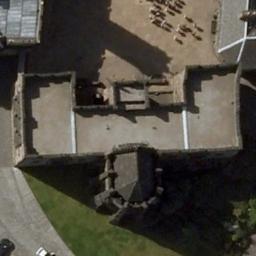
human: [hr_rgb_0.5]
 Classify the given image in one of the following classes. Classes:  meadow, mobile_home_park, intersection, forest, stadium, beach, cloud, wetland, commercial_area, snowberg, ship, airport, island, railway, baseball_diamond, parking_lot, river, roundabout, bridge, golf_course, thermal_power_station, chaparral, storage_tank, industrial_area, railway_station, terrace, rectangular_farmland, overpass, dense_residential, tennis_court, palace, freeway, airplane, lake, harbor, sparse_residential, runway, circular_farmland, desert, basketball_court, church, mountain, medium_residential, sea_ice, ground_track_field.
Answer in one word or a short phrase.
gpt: palace